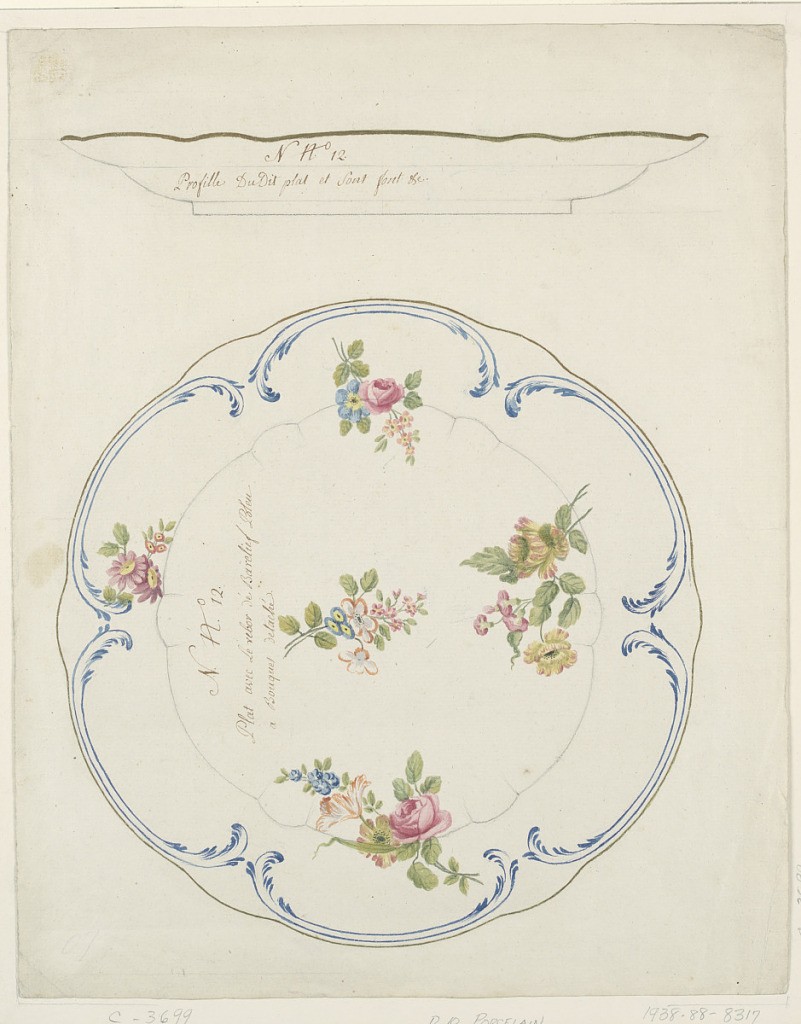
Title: Design for a Painted Porcelain Tray
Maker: Jacques-François Micaud, French, ca.1732–1811
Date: ca. 1766
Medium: Brush and watercolor, gouache, pen and brown ink, black chalk on cream laid paper
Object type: Drawing
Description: Slightly scalloped painted porcelain tray in elevation (above) and in plan (below), decorated at quadrants with floral sprays of pink roses, yellow and red parrot tulips, and daisies and one spray at center.  Border consists of six blue acanthus leaf scrolls, with gold border at edge. Elevation above is undecorated.